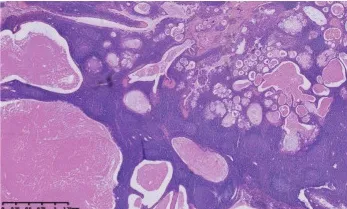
Microscopic features of Case 2. The polycystic appearance under a low-magnification microscope.
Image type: pathology (h&e)